Question: I'm working on making a basic breadcrumb trail (using bootstrap) that will help users navigate out site. Using AngularJS, I've created a modal of a map that gives options of where they can go based on the data they're currently looking at.
To help our users remember where they got there (and how to get back), the breadcrumb is appended each time they drill through the data.
I have have the following snippet:
'''
<ol class="breadcrumb">
<li ng-repeat="item in items" ng-switch on="$last">
<div ng-switch-when="false">
<a href="#">{{item}}</a> <span class="divider"> > </span>
</div>
<div ng-swtich-when="true">
{{item}}
</div>
</li>
</ol>
'''
but it produces some funky output. I get the following output:
'''
<ol class="breadcrumb">
<li class="ng-scope" on="$last" ng-switch="" ng-repeat="item in items">
<div class="ng-binding" ng-swtich-when="true"> University </div>
<div class="ng-scope" ng-switch-when="false">
<a class="ng-binding" href="#">University</a>
<span class="divider"> > </span>
</div>
</li>
<li class="ng-scope" on="$last" ng-switch="" ng-repeat="item in items">
<div class="ng-binding" ng-swtich-when="true"> College of Engineering </div>
<div class="ng-scope" ng-switch-when="false">
<a class="ng-binding" href="#">College of Engineering</a>
<span class="divider"> > </span>
</div>
</li>
<li class="ng-scope" on="$last" ng-switch="" ng-repeat="item in items">
<div class="ng-binding" ng-swtich-when="true"> Environmental Engineering </div>
</li>
</ol>
'''
Which looks like:

Is there something going on with the previous content not being removed on redraw? Or do I need a better method for this case than the switch?
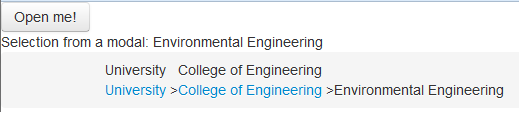
Answer: Typo.. you want 'ng-switch-when' instead of 'ng-swtich-when' on
'''
<div ng-swtich-when="true">
'''